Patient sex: F
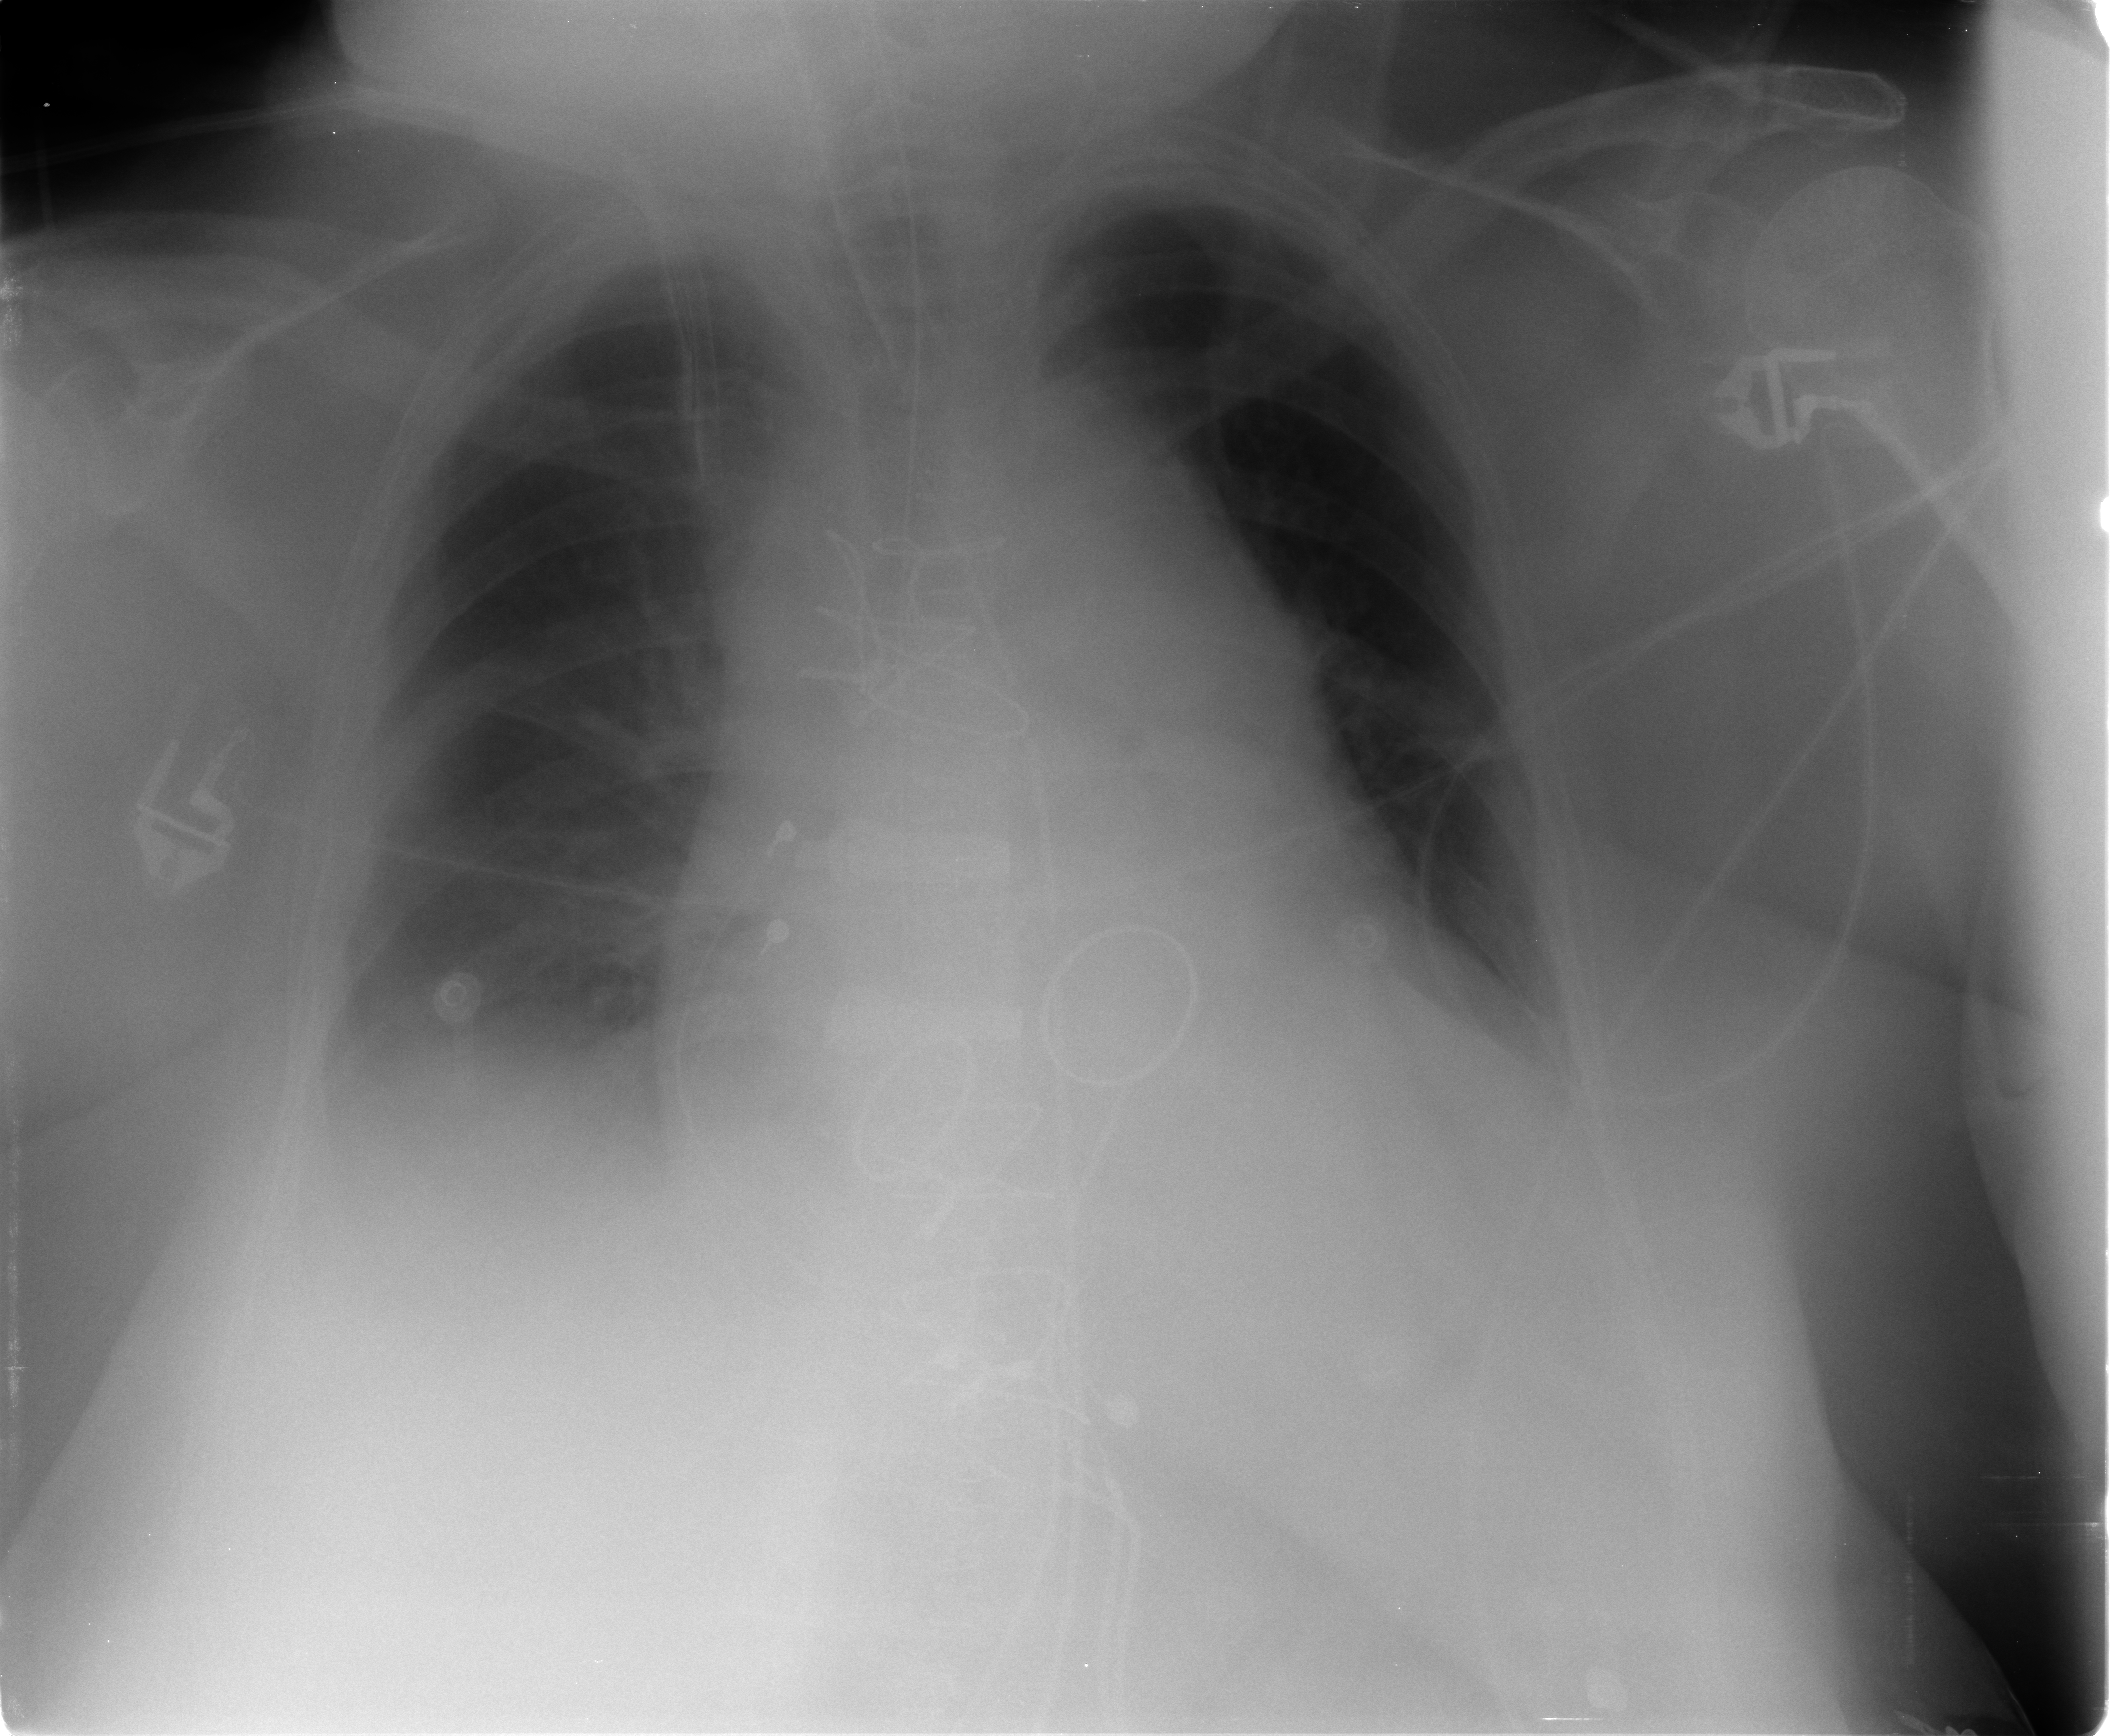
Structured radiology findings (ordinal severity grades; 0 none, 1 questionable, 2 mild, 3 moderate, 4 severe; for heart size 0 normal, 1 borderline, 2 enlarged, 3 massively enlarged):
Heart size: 3
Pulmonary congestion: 1
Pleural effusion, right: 1
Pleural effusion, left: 1
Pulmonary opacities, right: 0
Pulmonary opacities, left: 0
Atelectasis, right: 2
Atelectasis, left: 2